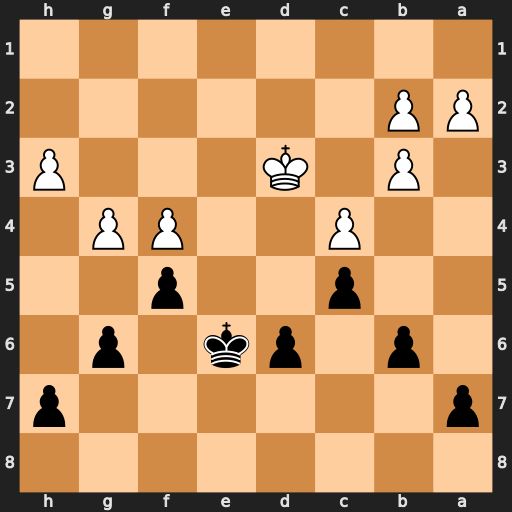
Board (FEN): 8/p6p/1p1pk1p1/2p2p2/2P2PP1/1P1K3P/PP6/8
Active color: b
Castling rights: -
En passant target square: -
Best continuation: fxg4 hxg4 h5 Ke3 hxg4